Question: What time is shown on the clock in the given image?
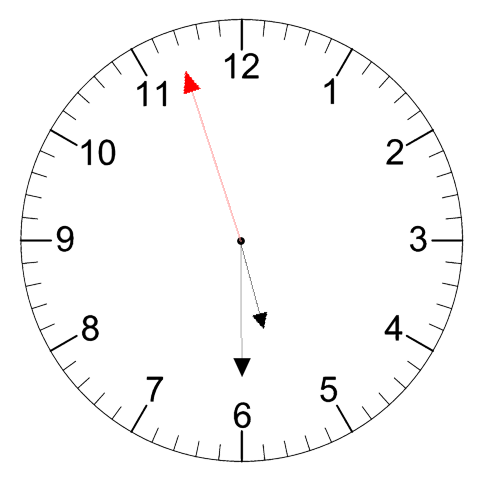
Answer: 05:29:57